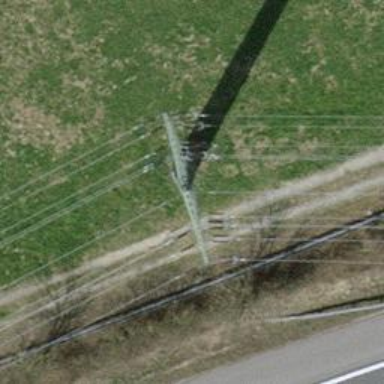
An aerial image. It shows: Power tower.